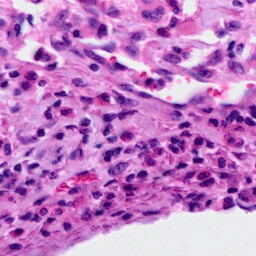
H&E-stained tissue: Cervix